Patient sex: M
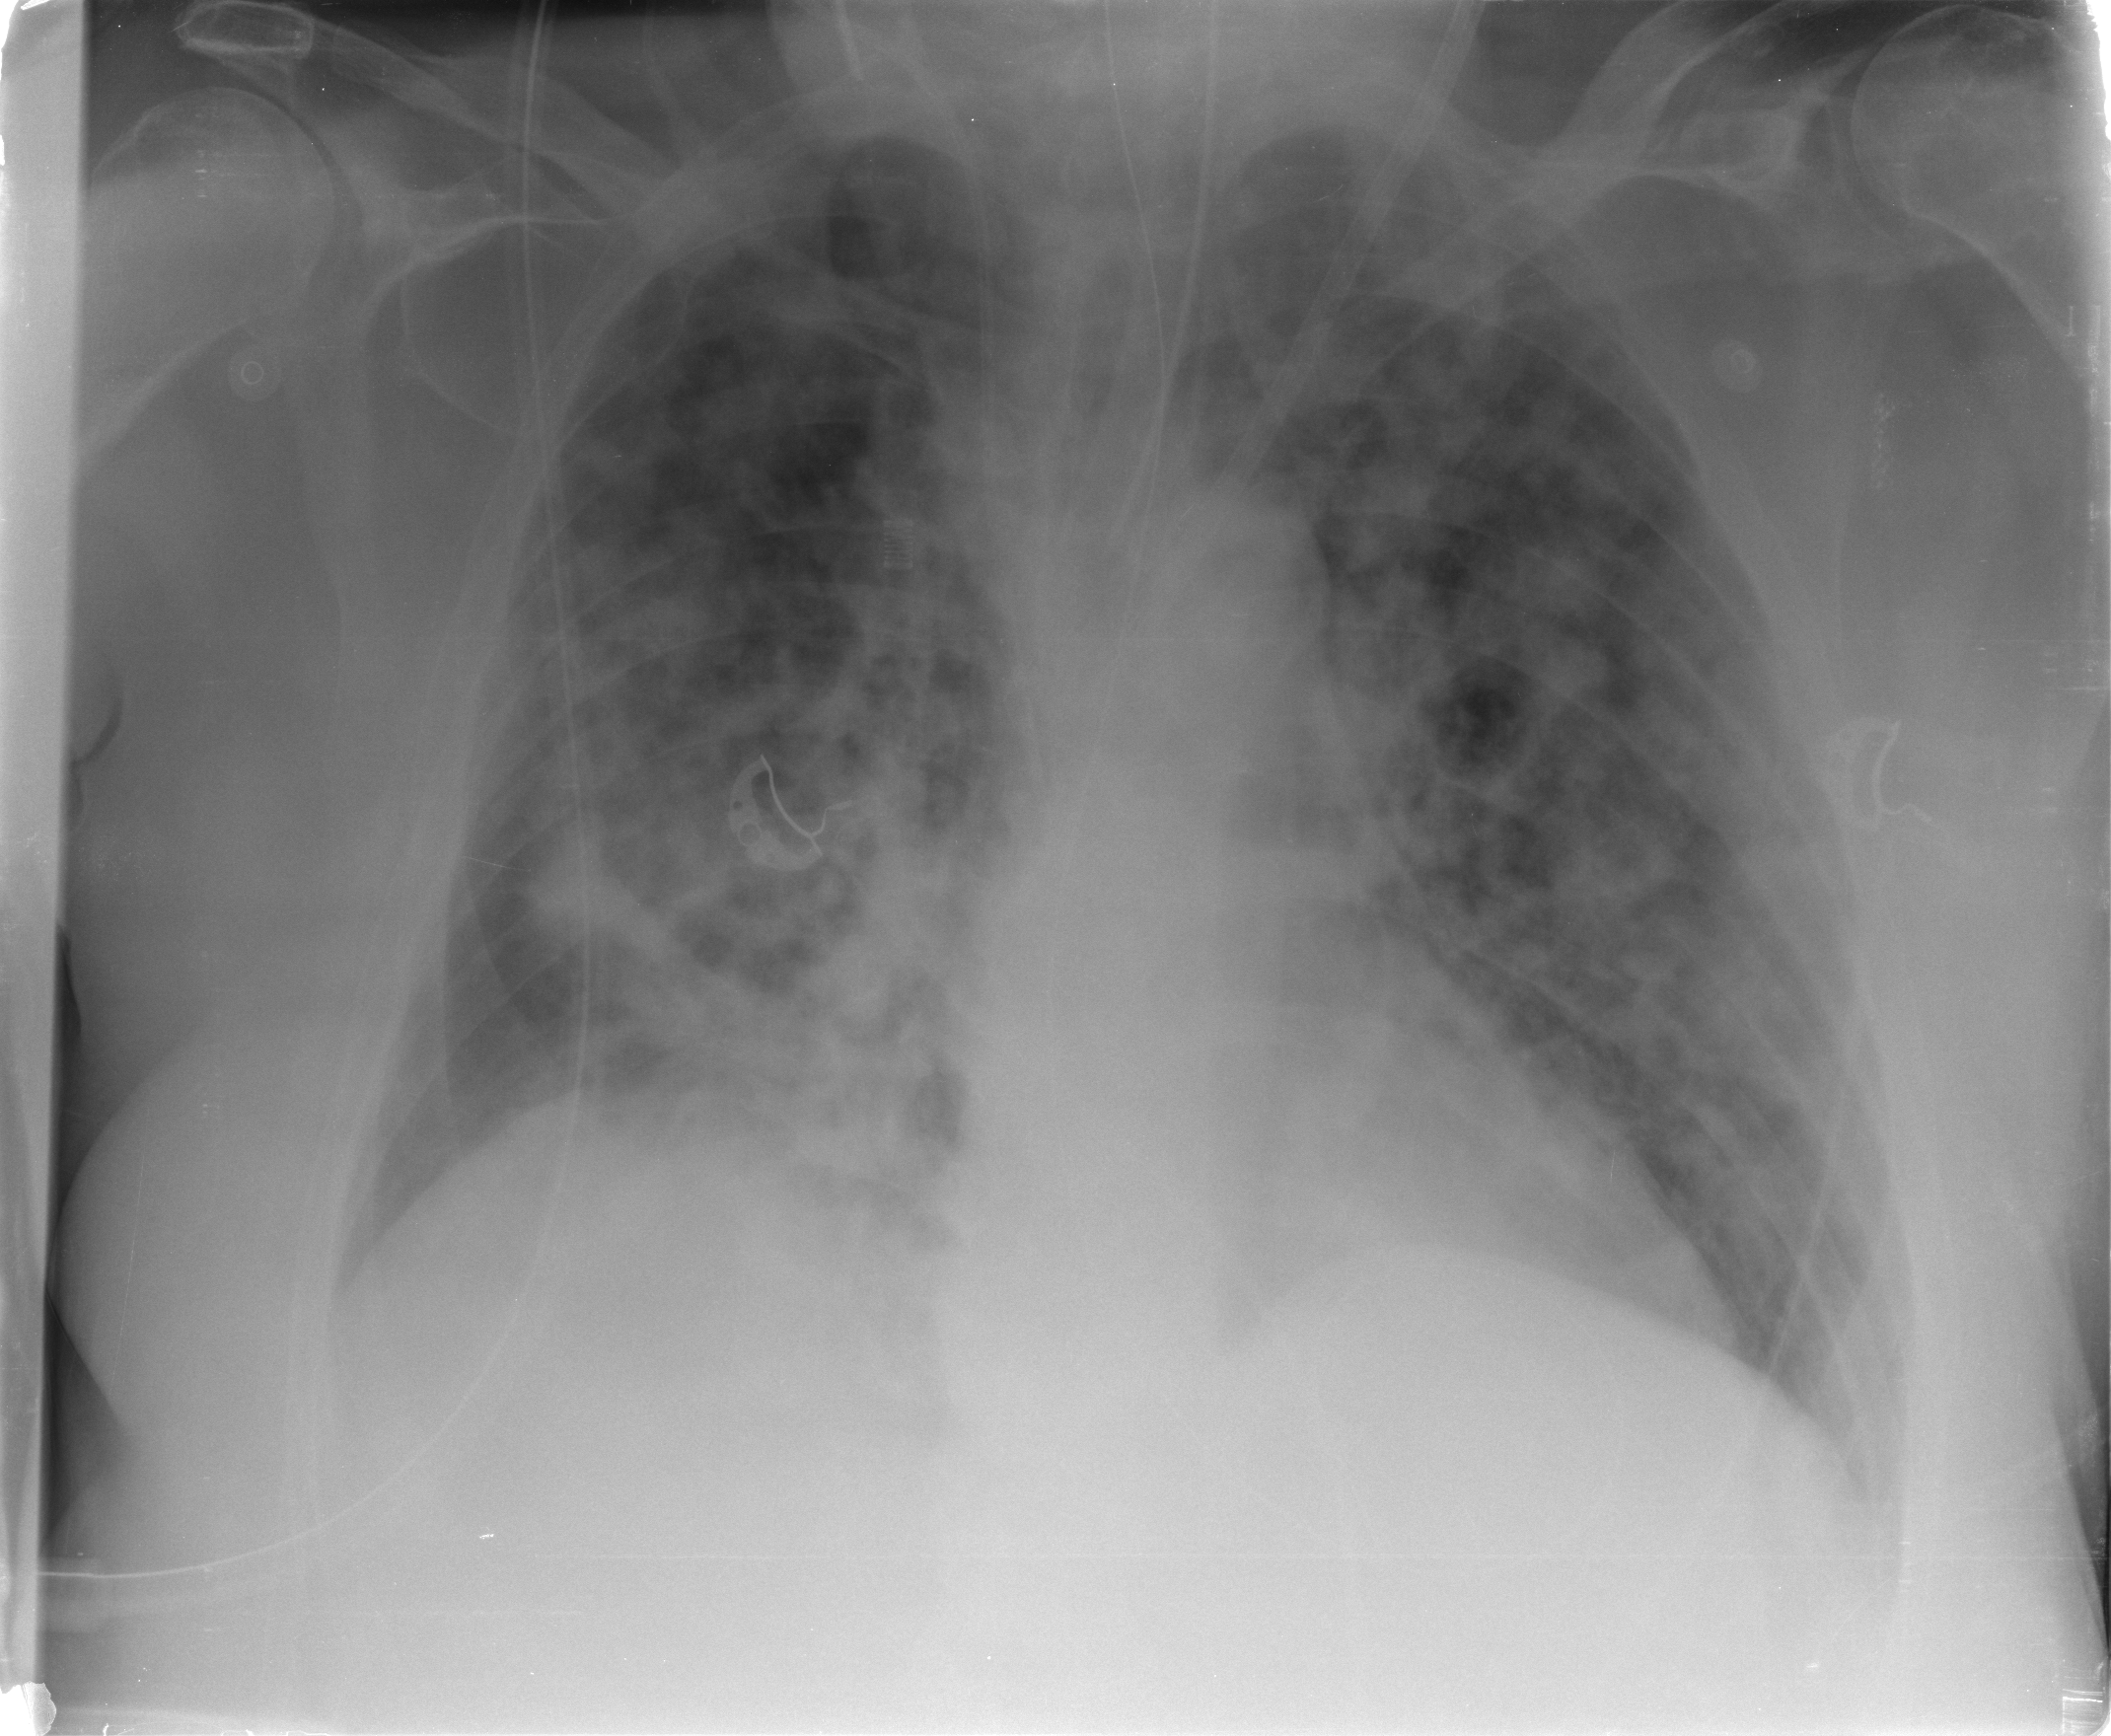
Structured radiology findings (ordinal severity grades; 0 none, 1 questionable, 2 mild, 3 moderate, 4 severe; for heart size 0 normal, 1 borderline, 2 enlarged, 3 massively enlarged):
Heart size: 1
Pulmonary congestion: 0
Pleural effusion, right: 0
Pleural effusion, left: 0
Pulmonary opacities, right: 3
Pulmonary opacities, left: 3
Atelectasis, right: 3
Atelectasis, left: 3